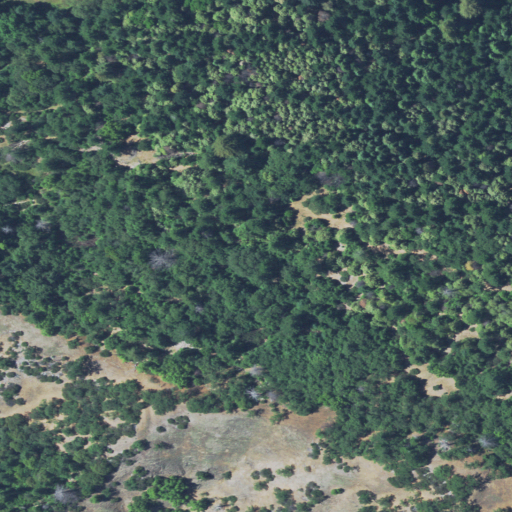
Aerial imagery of ridge(s) in California named Wether Ridge containing evergreen forest, shrub, and mixed forest